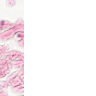
Metastatic tissue present: no